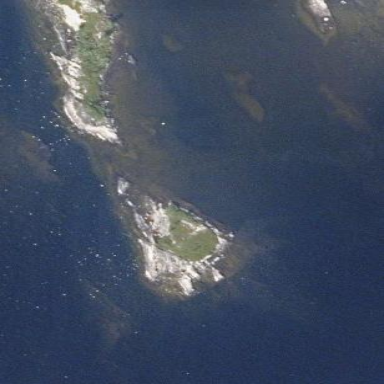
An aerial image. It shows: Islet.